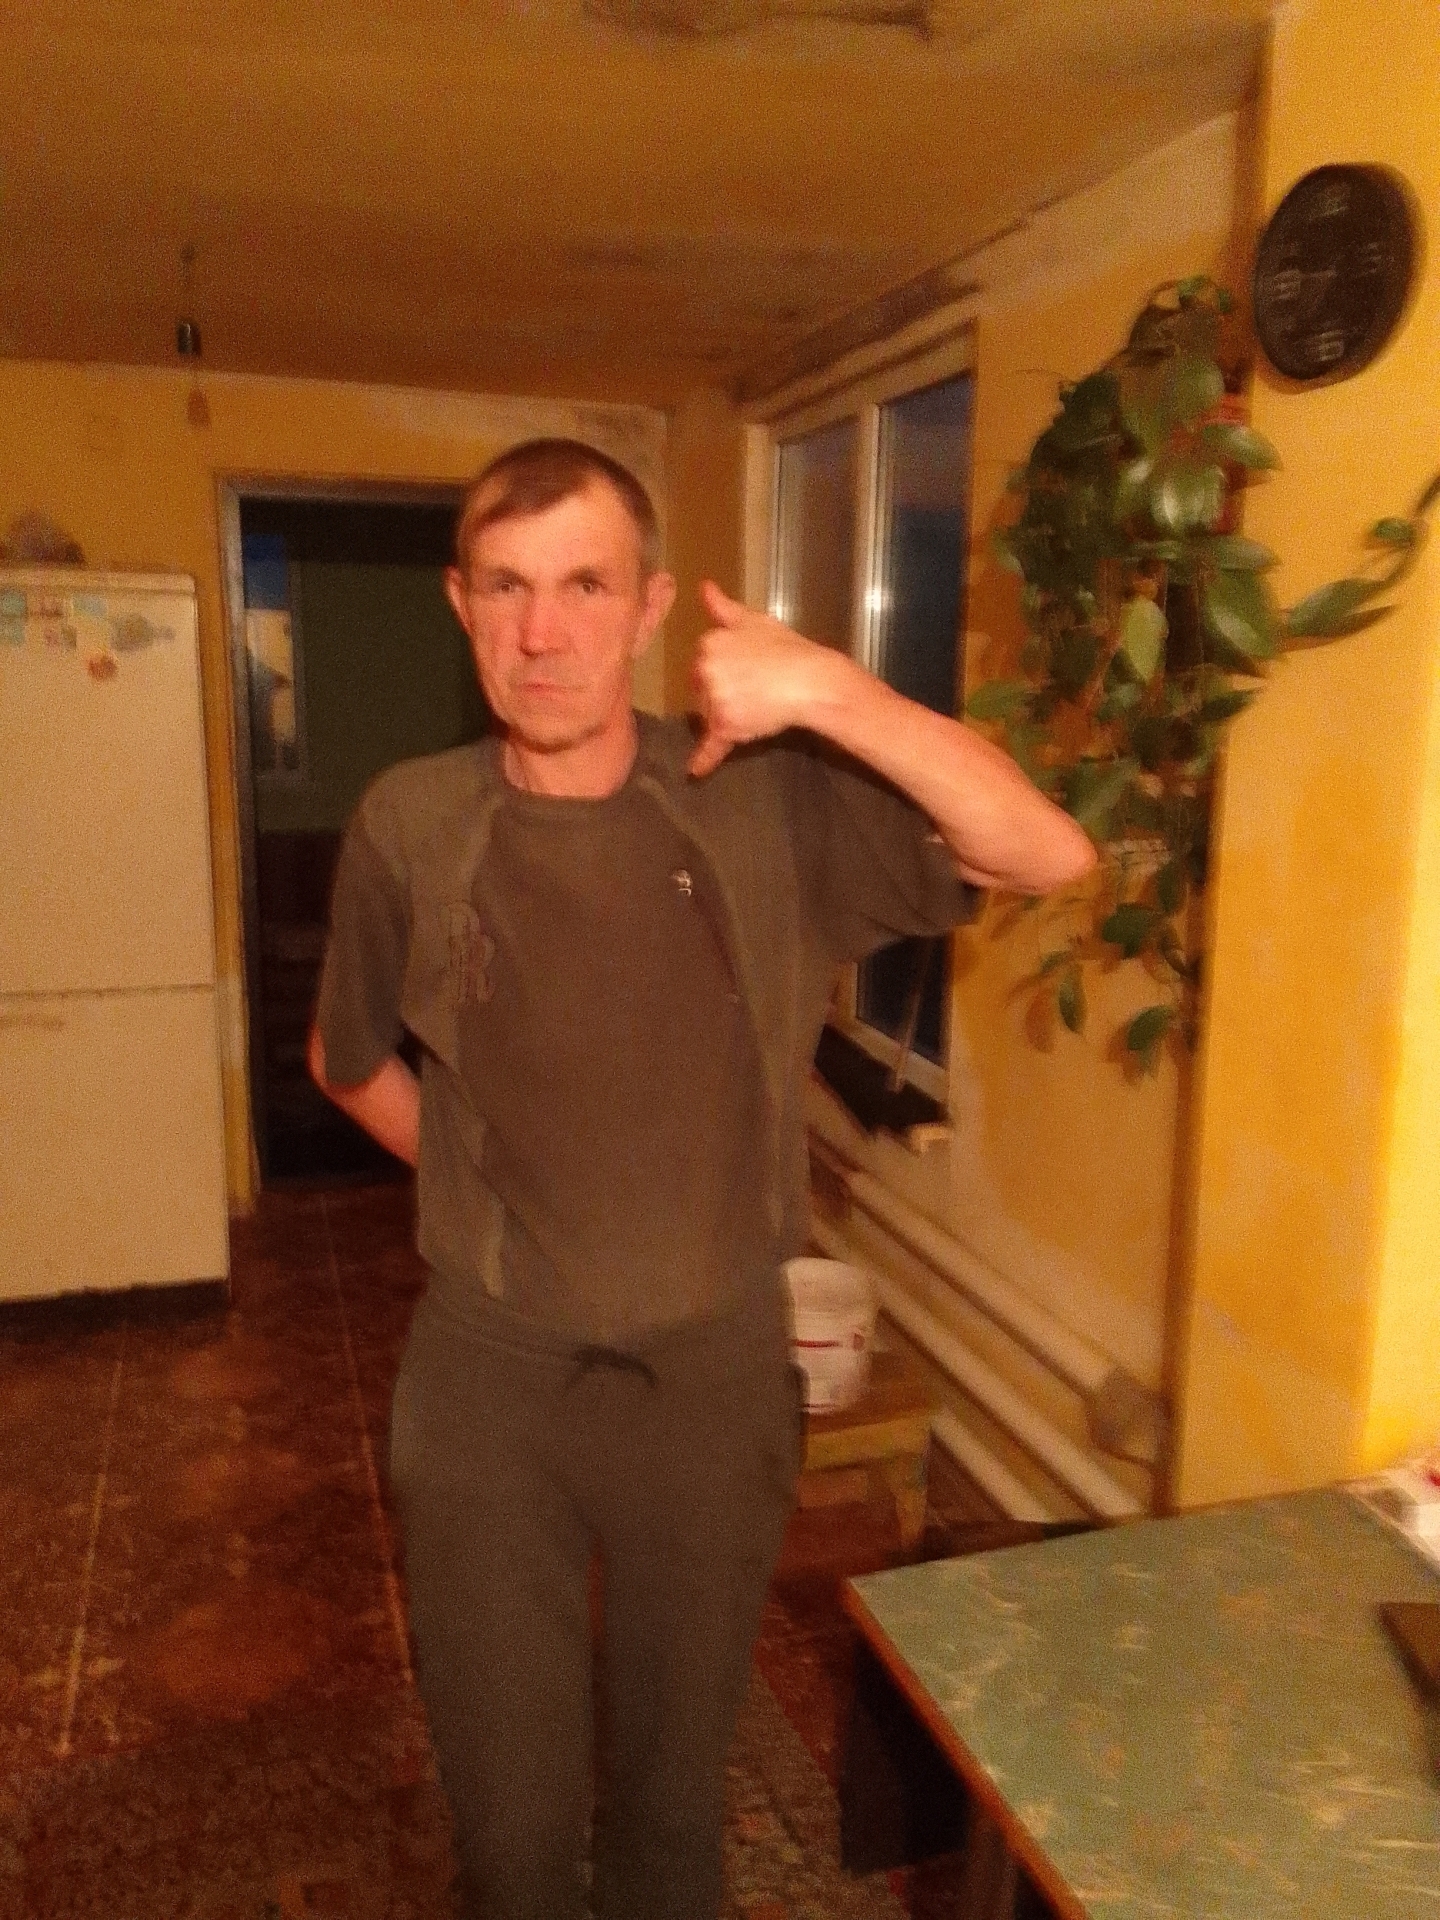
Label: noise